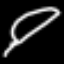
Label: leaf